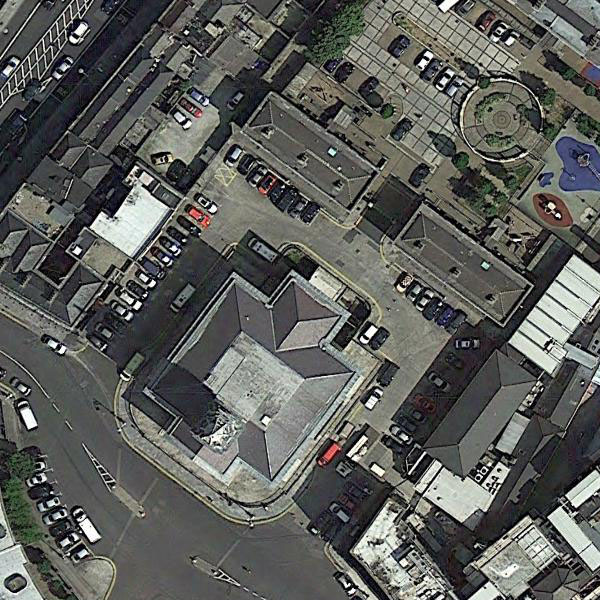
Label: Church